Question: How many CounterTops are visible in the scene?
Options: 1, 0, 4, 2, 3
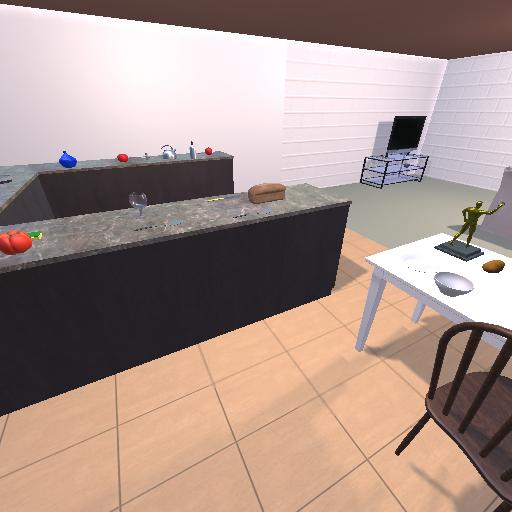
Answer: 1